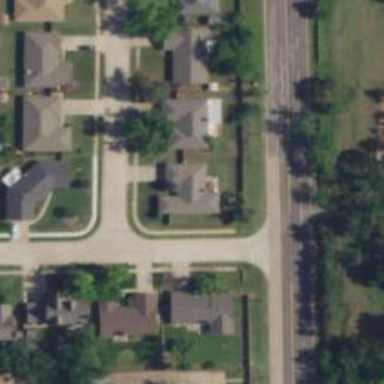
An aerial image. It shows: Road with stop sign.